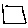
Label: square